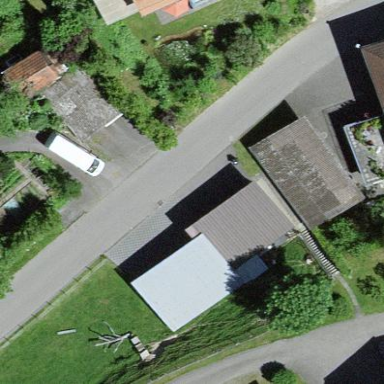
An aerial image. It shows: Garage building.